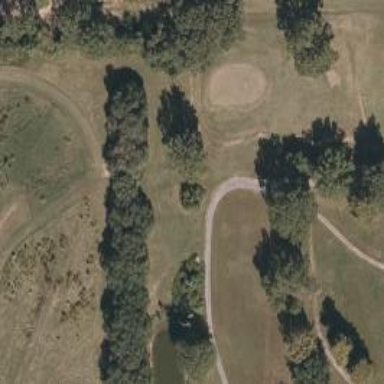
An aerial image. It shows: Path designated for golf carts.